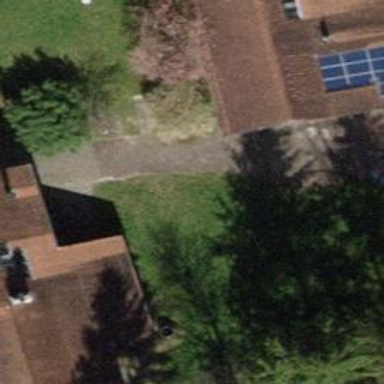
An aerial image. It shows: Driveway made of fine gravel.